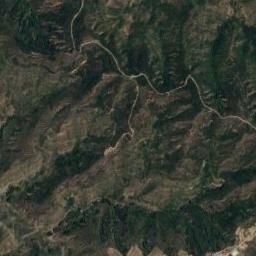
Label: mountain